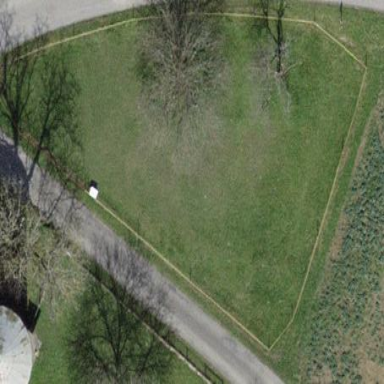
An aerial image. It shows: Fence is in the image.